Field crop: maize
Growth stage: 2
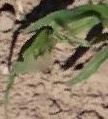
Species: maize